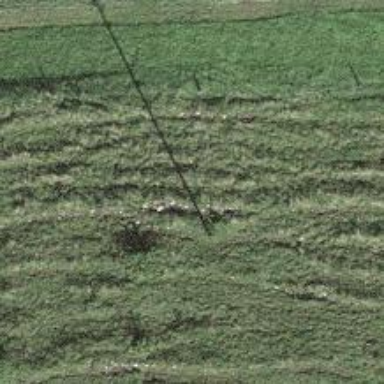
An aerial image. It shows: Power pole.